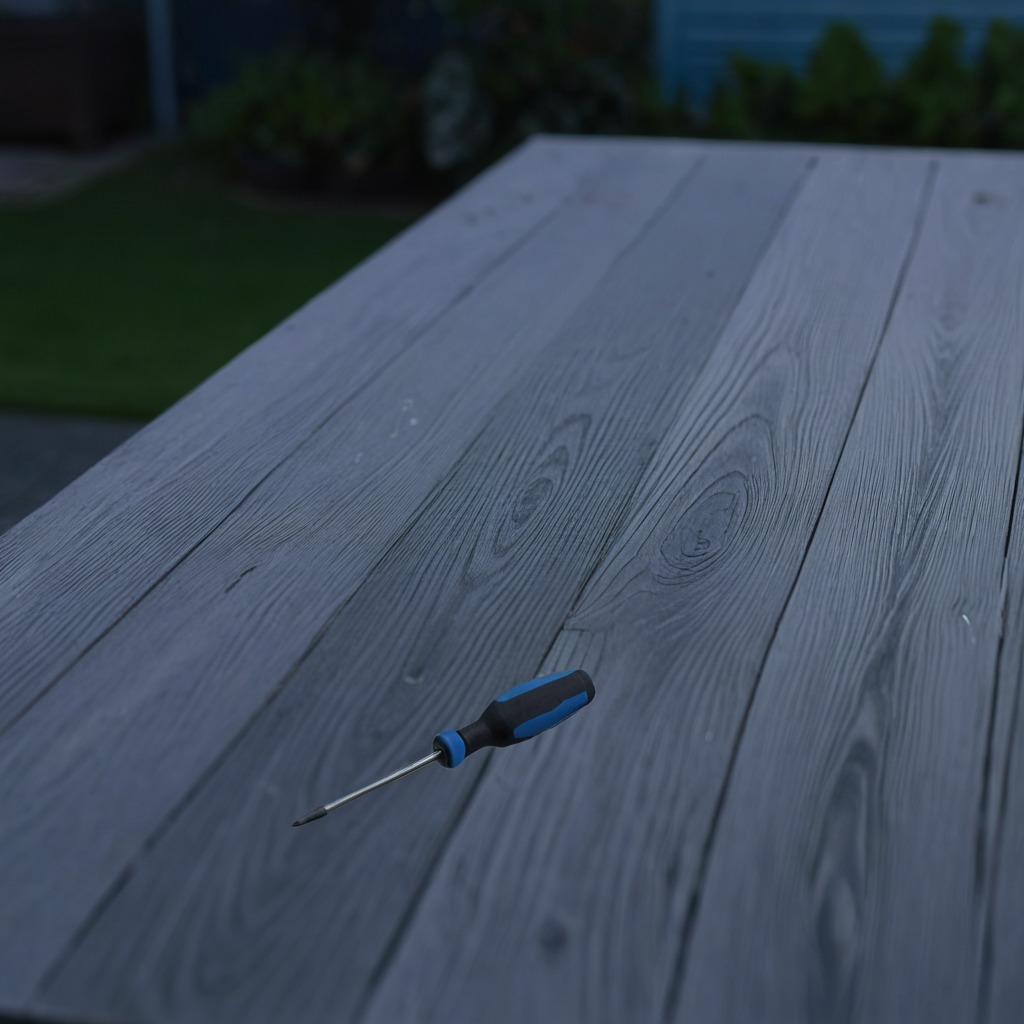
A screwdriver lies on the table in the garage.